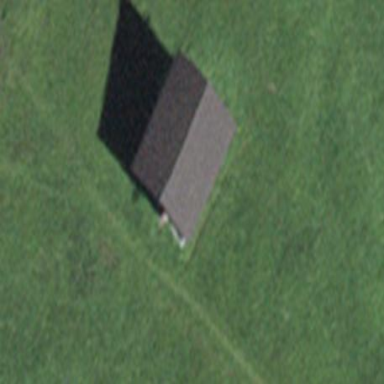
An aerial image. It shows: Shed.